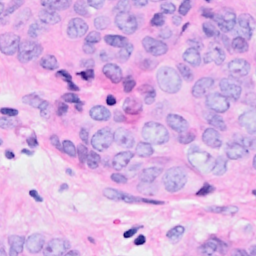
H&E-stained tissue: Breast